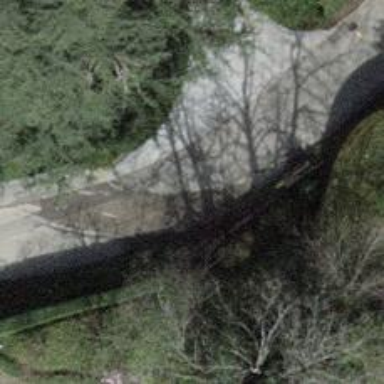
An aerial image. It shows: Asphalt road in residential area.